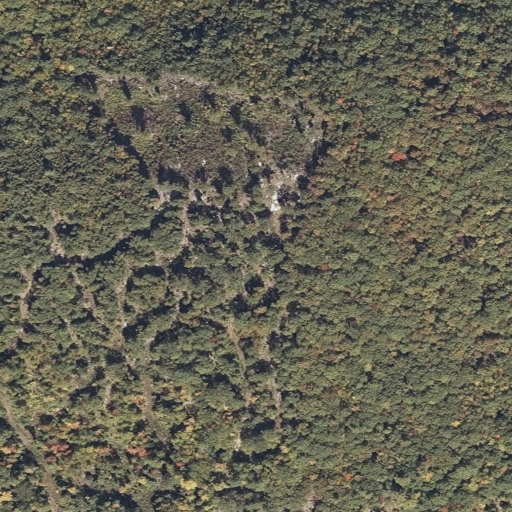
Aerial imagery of mountain in Maine named Mitchell Mountain containing mixed forest, deciduous forest, shrub, and evergreen forest